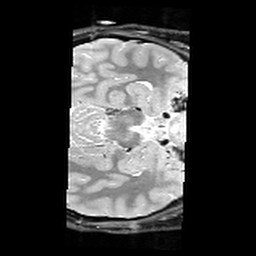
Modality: PDw
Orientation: axial
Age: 20
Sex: female
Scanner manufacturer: siemens
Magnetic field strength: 3 T
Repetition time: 6.49 s
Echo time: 0.016 s